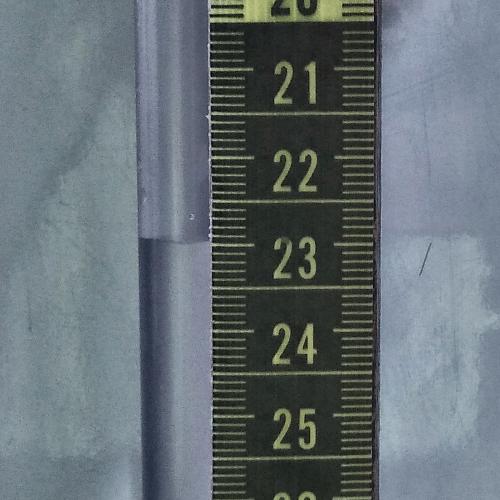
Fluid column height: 23.0 cm